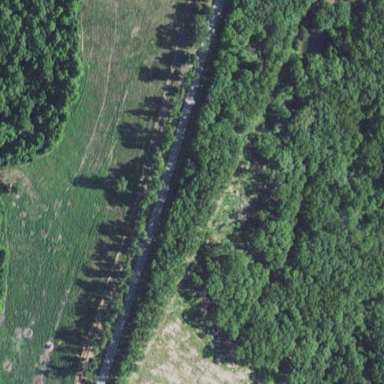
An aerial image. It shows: Forest area.